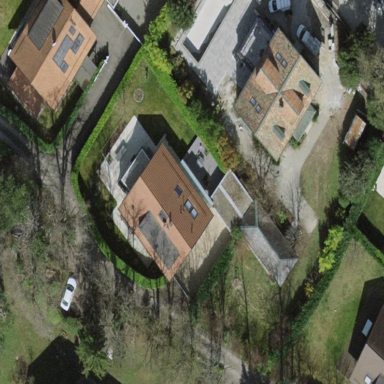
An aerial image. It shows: Garden enclosed by fence.